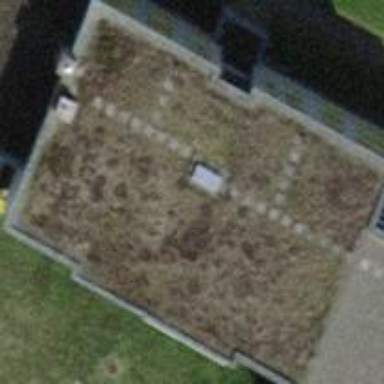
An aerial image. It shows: Building with flat roof.